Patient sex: F
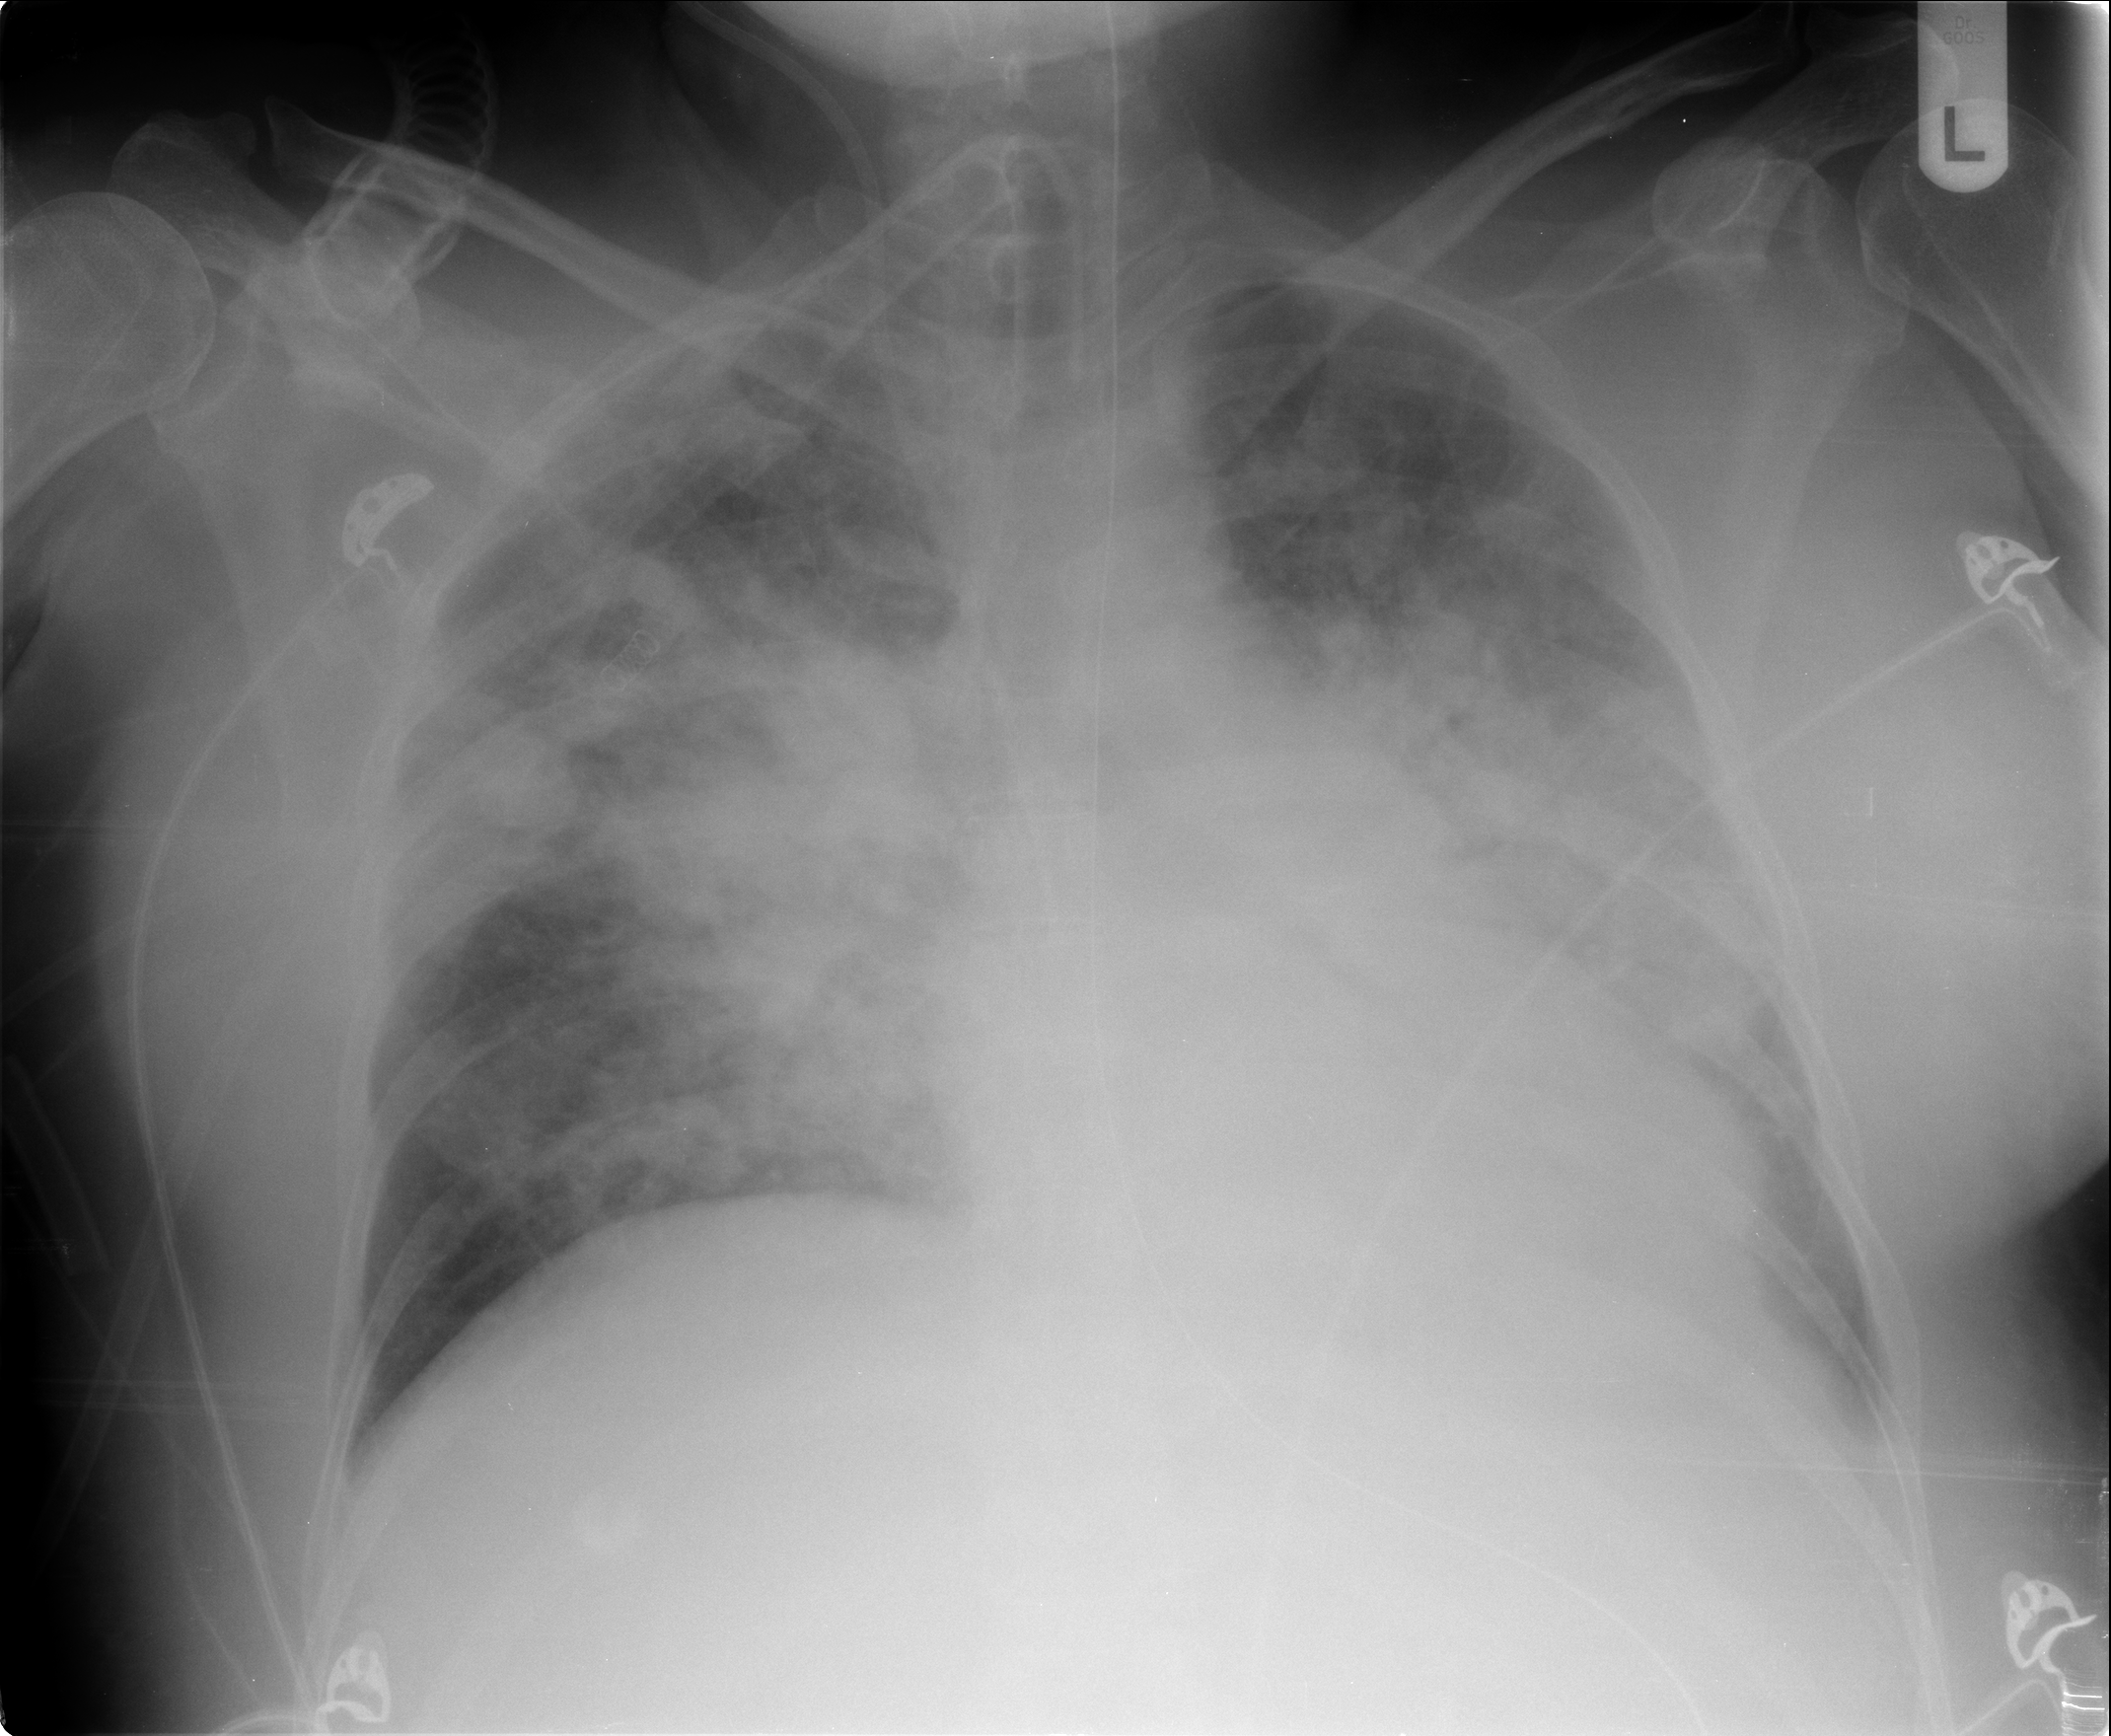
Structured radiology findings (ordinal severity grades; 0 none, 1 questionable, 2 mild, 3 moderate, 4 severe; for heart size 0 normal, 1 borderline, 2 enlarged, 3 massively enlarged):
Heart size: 0
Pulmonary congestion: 0
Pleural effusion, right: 0
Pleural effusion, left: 2
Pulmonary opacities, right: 3
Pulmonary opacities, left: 3
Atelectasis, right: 2
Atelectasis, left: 2